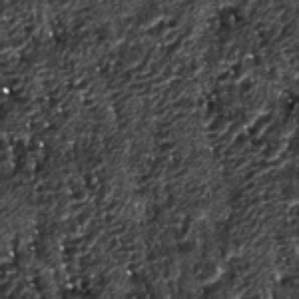
Label: frost